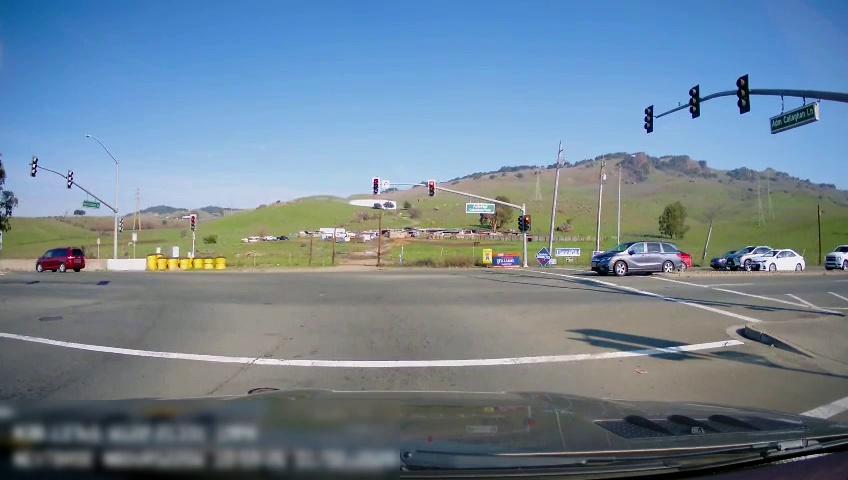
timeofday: Day
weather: Sunny
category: Drivable Space
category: Vehicles | Car
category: Vehicles | SUV
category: Vehicles | Car
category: Vehicles | Van
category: Vehicles | Car
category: Vehicles | Truck
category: Vehicles | Van
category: Lanes | Opposite Lane
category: Traffic | Lights
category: Traffic | Lights
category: Traffic | Lights
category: Traffic | Lights
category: Traffic | Lights
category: Traffic | Lights
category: Traffic | Lights
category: Traffic | Signs
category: Traffic | Lights
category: Traffic | Lights
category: Traffic | Signs
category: Traffic | Lights
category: Traffic | Lights
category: Traffic | Signs